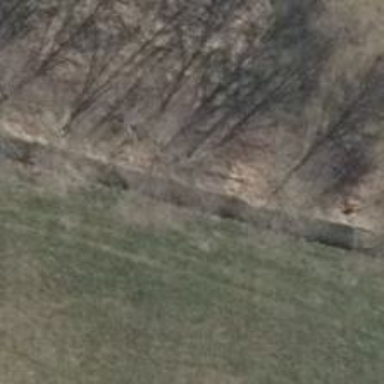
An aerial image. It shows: Row of deciduous broadleaved trees.